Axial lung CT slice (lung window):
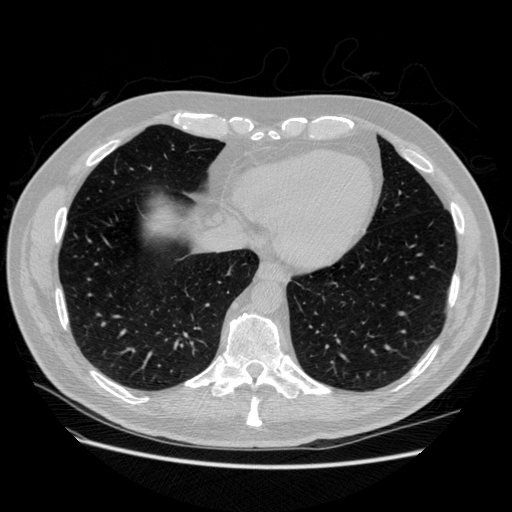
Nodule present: no